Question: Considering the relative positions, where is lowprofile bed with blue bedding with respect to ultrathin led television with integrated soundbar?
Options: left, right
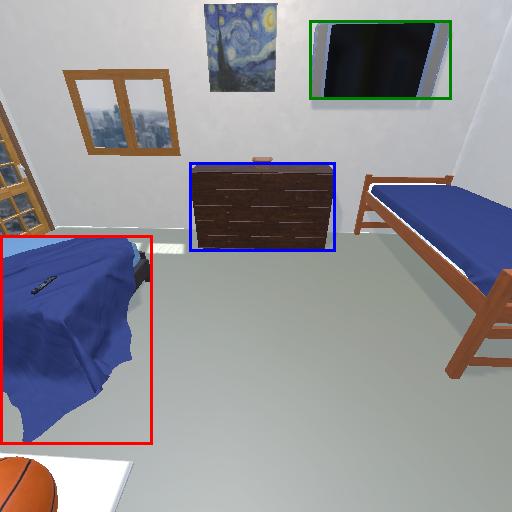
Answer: left